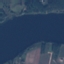
Label: River